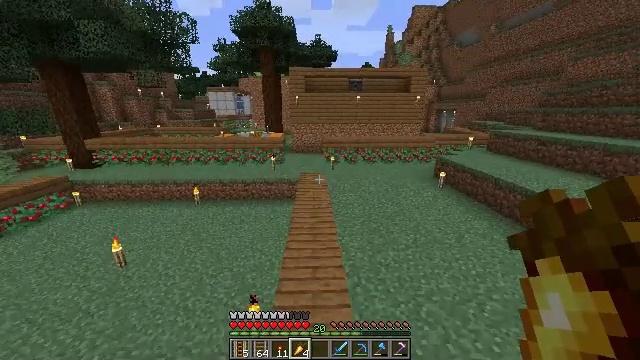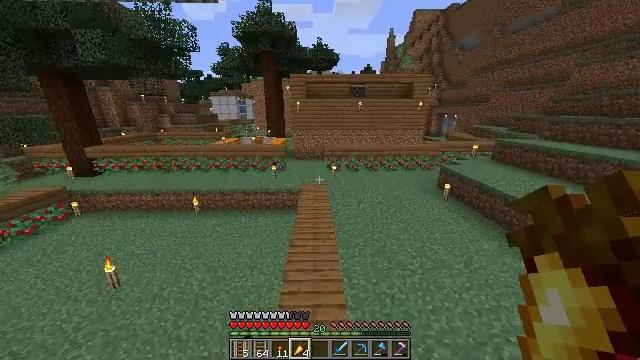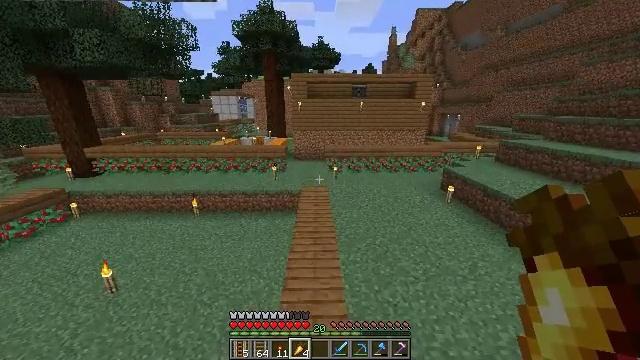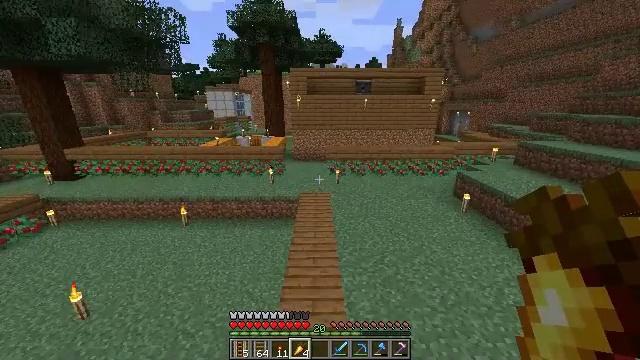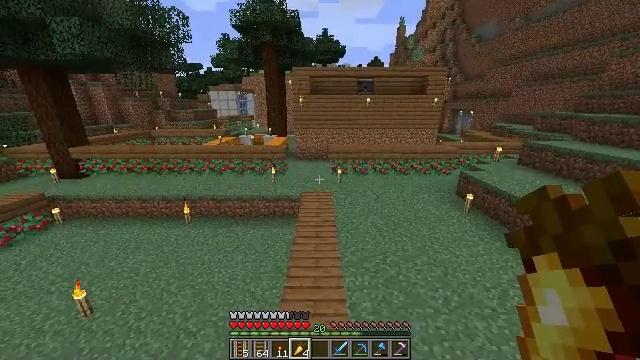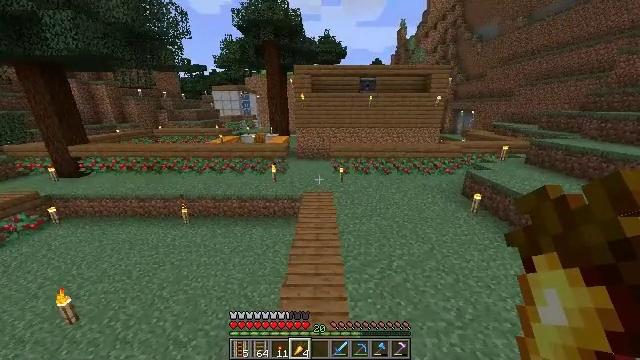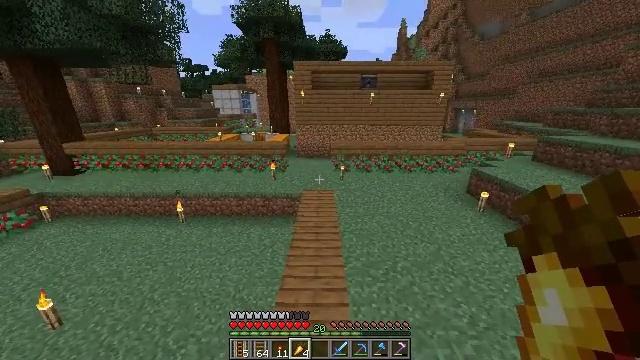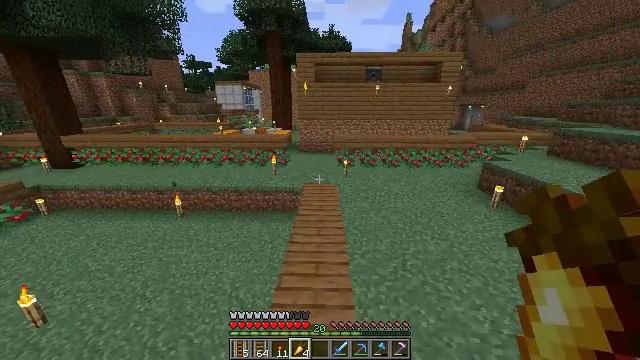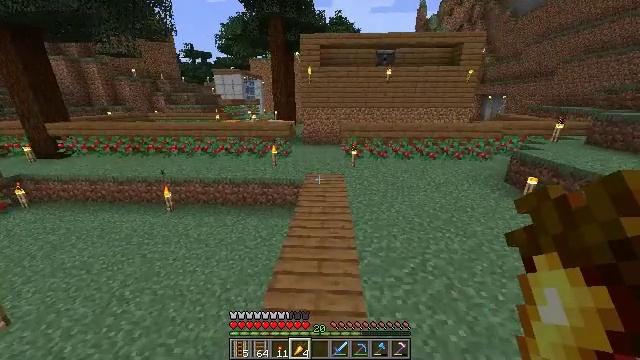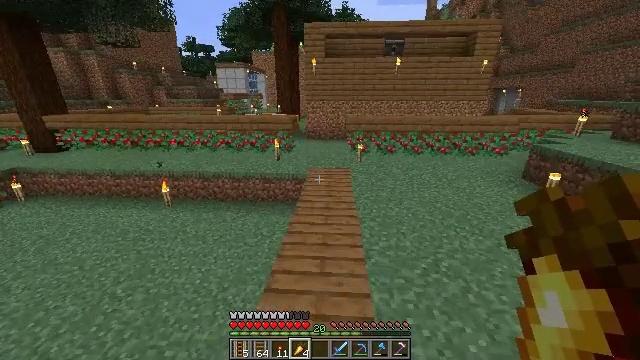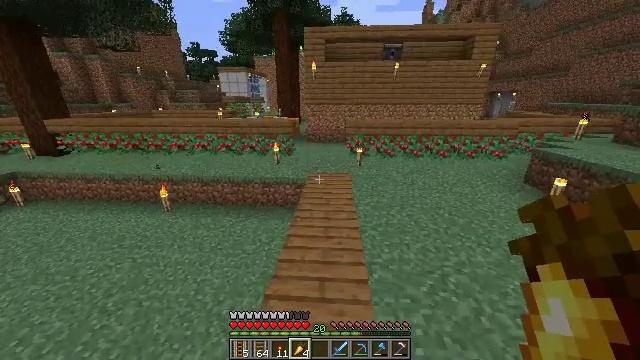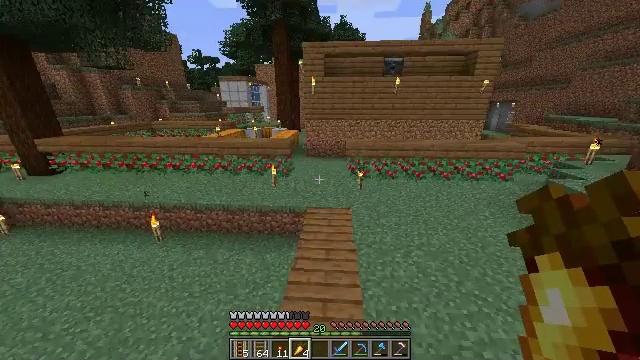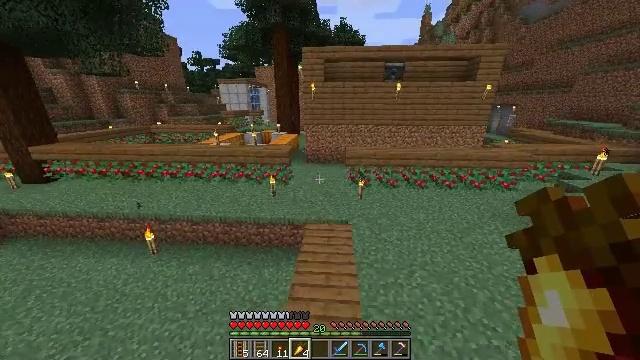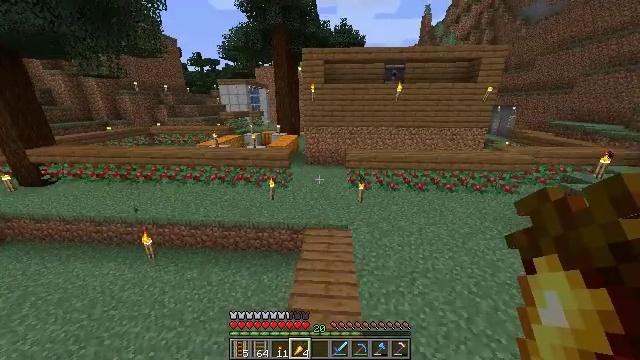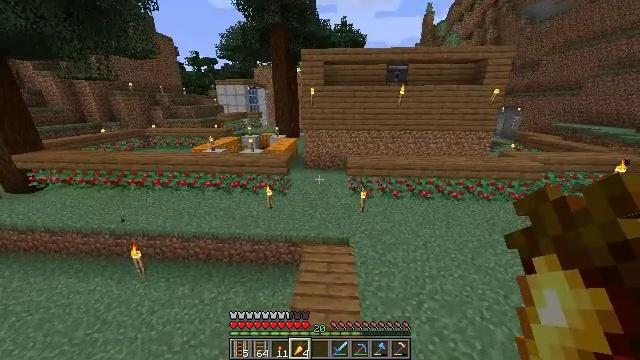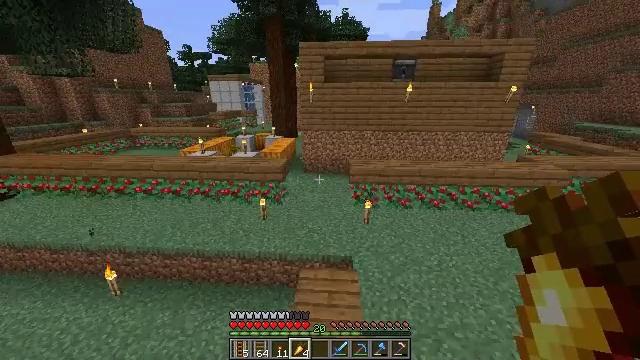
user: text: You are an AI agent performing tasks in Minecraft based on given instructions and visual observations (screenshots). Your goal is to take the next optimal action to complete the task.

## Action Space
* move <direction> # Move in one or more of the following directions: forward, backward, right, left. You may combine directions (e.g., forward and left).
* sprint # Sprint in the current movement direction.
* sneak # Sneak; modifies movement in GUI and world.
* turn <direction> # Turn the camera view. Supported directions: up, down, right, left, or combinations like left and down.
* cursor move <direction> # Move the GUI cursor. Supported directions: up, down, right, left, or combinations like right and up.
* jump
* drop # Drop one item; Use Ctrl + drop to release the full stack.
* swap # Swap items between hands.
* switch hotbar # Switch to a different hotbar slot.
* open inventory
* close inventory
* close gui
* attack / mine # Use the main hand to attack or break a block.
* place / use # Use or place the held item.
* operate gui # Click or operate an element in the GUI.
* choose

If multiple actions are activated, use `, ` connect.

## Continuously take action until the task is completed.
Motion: motion action
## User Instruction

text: Break the mature wheat plants.
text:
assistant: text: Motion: move forward, sprint, jump
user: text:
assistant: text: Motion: move forward, jump
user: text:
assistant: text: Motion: move forward, jump
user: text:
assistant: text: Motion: move forward, jump
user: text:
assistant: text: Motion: move forward, jump
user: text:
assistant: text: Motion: move forward, jump
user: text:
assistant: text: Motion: move forward, jump
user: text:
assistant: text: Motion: move forward, turn left, jump
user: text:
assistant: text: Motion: move forward, turn left, jump
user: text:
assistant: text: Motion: move forward, sprint, jump
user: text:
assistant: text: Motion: move forward, sprint, jump
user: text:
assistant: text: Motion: move forward, sprint, jump
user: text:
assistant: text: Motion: move forward, sprint, jump
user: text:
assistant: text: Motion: move forward, sprint, jump
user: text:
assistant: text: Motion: move forward, jump
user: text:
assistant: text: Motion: move forward, jump
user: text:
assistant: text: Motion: move forward, jump
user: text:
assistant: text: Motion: move forward, jump
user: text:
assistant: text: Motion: move forward, jump
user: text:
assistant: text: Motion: move forward, jump
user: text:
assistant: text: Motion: move forward, jump
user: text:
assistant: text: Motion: move forward, jump
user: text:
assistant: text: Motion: move forward, sprint, jump
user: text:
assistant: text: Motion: move forward, sprint, jump
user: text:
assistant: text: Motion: move forward, sprint, jump
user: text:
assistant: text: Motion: move forward, sprint, jump
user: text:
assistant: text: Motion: move forward, jump
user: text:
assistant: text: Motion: move forward, jump
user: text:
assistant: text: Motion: move forward, turn left and down, jump
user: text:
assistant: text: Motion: move forward, turn left, jump